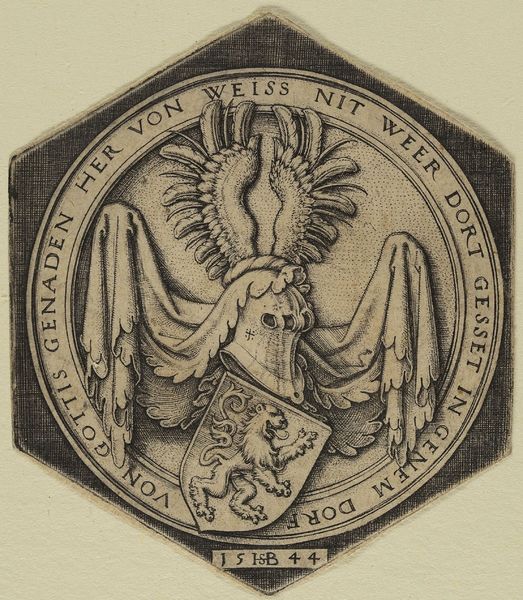
Titel: Wappen mit steigendem Löwen
Künstler: Hans Sebald Beham
Standort: Hamburg
Institution: Museum für Kunst und Gewerbe Hamburg
Schlagwörter: symbol, stoff, renaissance, papier, grafik, graphik, draperie, fotografie, photographie, panzer, druckgraphik, druckgrafik, stich, helm, gewebe, kupferstich, wappentiere, wappenschild, familienwappen, reproduktionen, druckerzeugnisse, rüstung, ornamentstich, vorlageblätter